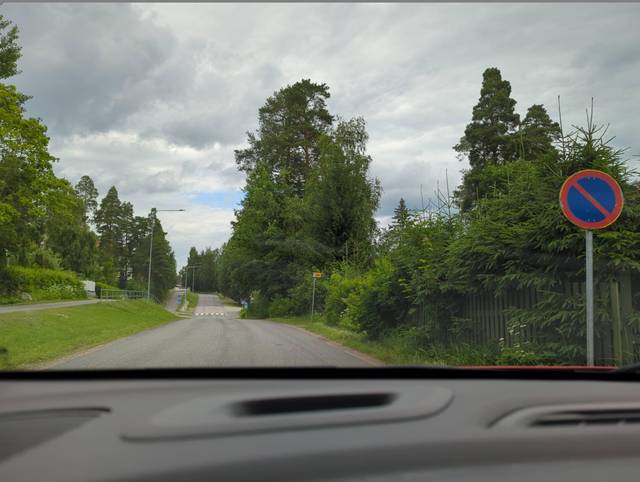
Region: Finland
Coordinates: 62.143, 25.773